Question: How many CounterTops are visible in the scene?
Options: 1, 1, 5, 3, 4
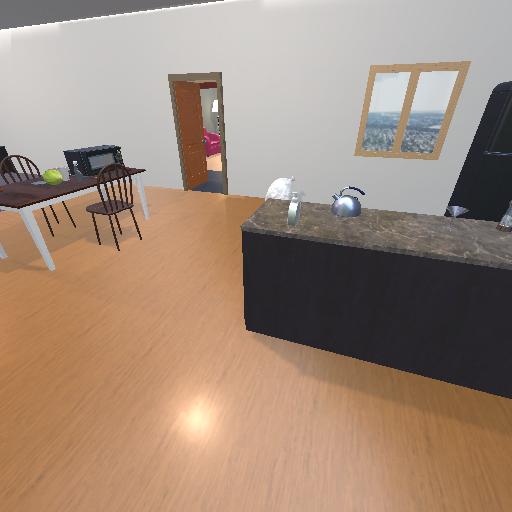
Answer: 1